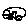
Label: car